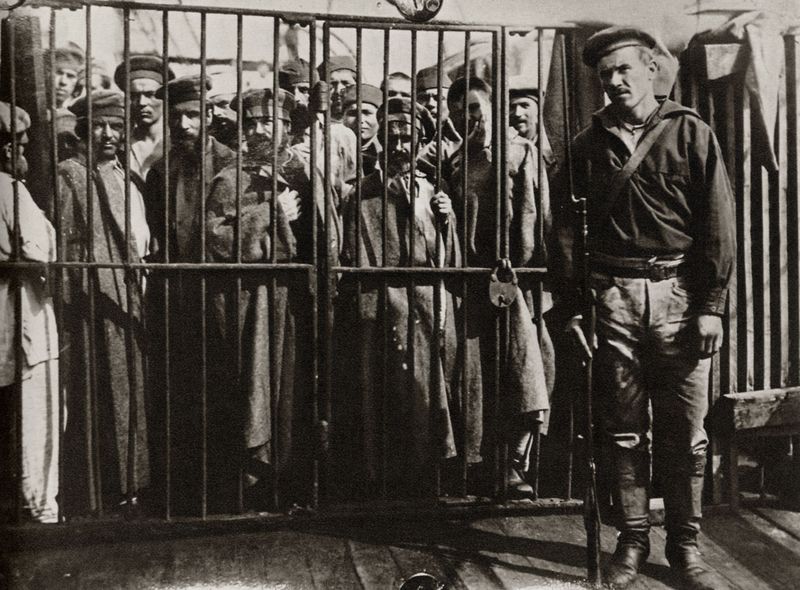
Titel: Der Käfig der Strafgefangenen auf dem Frachtdampfer »Petersburg«, der sie nach der Insel Sachalin deportiert
Künstler: Anton Tschechow
Schlagwörter: dunkel, gruppe, hand, mann, schatten, weiß, menschen, see, geste, grau, hell, holz, hut, hüte, licht, männer, schwarz, tür, gürtel, schloss, tuch, menge, bart, bärte, gesichter, hose, kappe, kappen, mütze, mützen, arm, falten, stehen, gruppenportrait, gruppenporträt, hände, schauen, wache, gitter, sonne, boden, kutte, mantel, tücher, gewänder, handel, kopfbedeckung, schiff, russland, dielen, sepia, krieg, planken, crowd, hands, hat, men, military, people, robes, soldaten, soldier, soldiers, white, belt, black, dark, face, grey, group, interior, old, portrait, wall, holzboden, pattern, picture, floor, tor, foto, fotografie, photographie, griff, eisen, hängen, orient, schwarzweiss, gefangen, greifen, uniform, soldat, wachmann, waffe, mäntel, kittel, stiefel, hauben, armee, photo, wood, gefängnis, gitterstäbe, stäbe, zelle, sad, gewehr, gefangene, man, leder, head, house, german, germany, wächter, death, metal, steel, kreig, seefahrer, marine, käfig, black and white, fotographie, shadow, coat, army, coats, hats, line, beard, boots, revolution, aufnahme, sklaven, sailor, sailors, vollbärte, fence, bord, human, arms, clothes, mantle, decken, gate, prison, wärter, ground, pants, shoes, viewer, bajonett, lines, war, cloth, jew, jews, fez, nordafrika, shadows, zwinger, riegel, full, guard, africa, überfüllt, trousers, grid, poor, alive, scary, kill, aufseher, camp, photograph, photography, russia, russian, häftlinge, mustache, moustache, planks, cage, iron, mutze, konzentrationslager, weapon, haft, gun, knife, slave, key, eingesperrt, gefangenen, bayonett, concentration, lock, gefängsnis, gesichter foto, riegek, stehek, prisoner, prisoners, rifle, b&w, holding, beards, jail, rags, bag, l, 20. jahrhundert, prisoner of war, bars, padlock, captivated, locked away, d, soildie, soildier, imprisonment, war camp, cell, baljonet, hadn, immigrants, jailhouse, convicts, berets, hots, refugee, nazi, concentration camp, photojournalism, capture, solider, refugees, black and whit, hitler, die, veapon, bajonnette, bajonette, woof, locked, dicht gedrängt, vorhängeschloss, clohtes, bayonet, captured, bayonnet, mutineers, pows, caje, jailer, marines, trapped, caught, warden, fnord, kz, world war 2, prison bars., aline, \sad, holocaust, seargant, long faces, grille, gratings, grilles, prisoner camp, civil war camp, slave camp, hoffnung auf freiheit